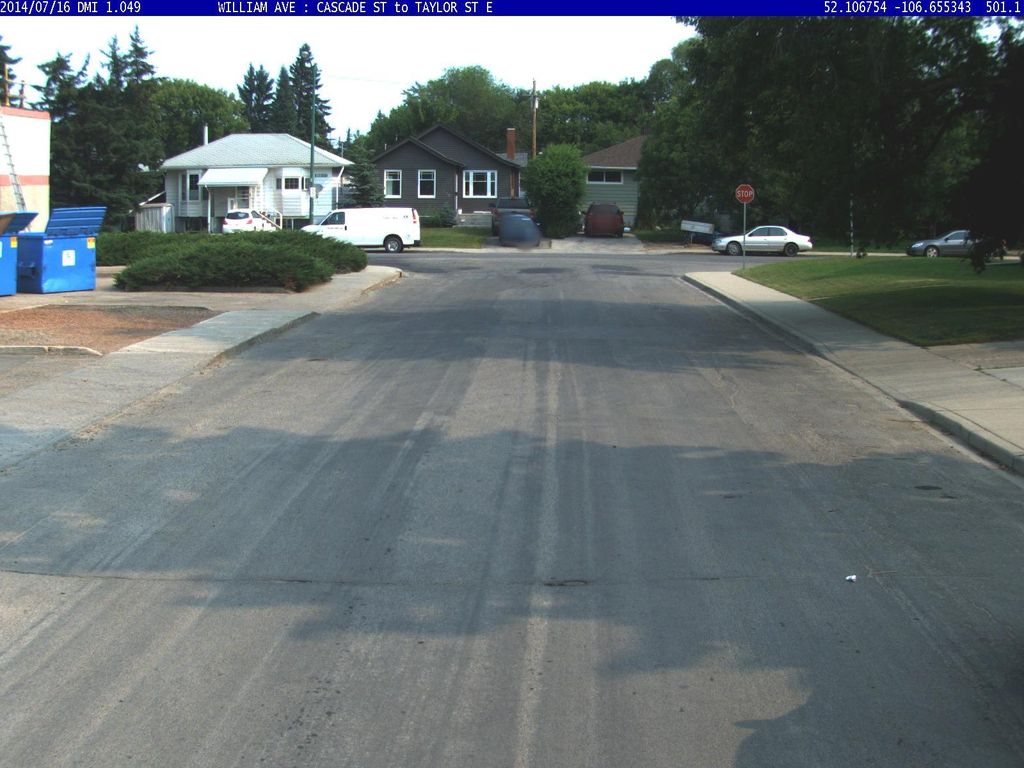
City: saskatoon